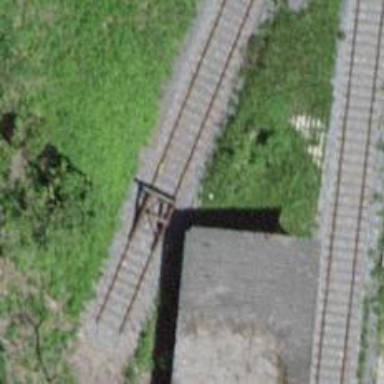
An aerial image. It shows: Railway buffer stop.